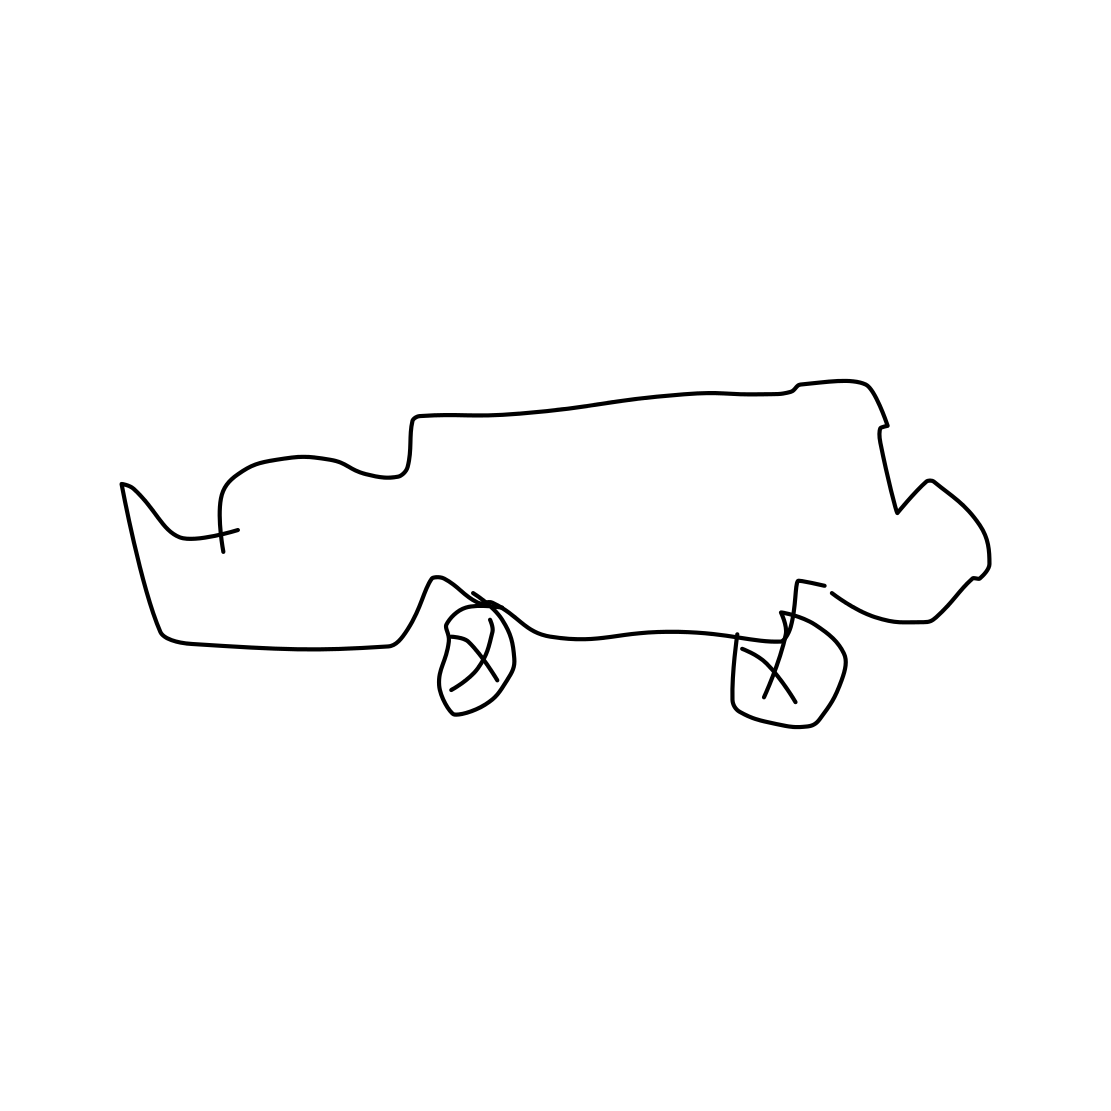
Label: race car